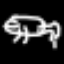
Label: frog